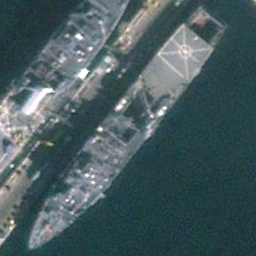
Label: combat